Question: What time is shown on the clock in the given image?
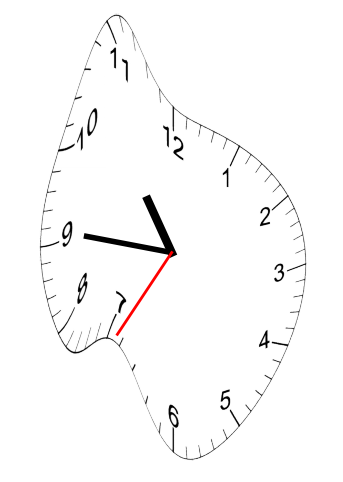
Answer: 10:45:35